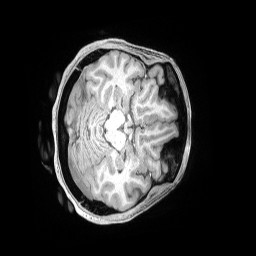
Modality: T1w
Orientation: axial
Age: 42
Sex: female
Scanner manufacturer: siemens
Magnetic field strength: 3 T
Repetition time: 2 s
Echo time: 0.00211 s